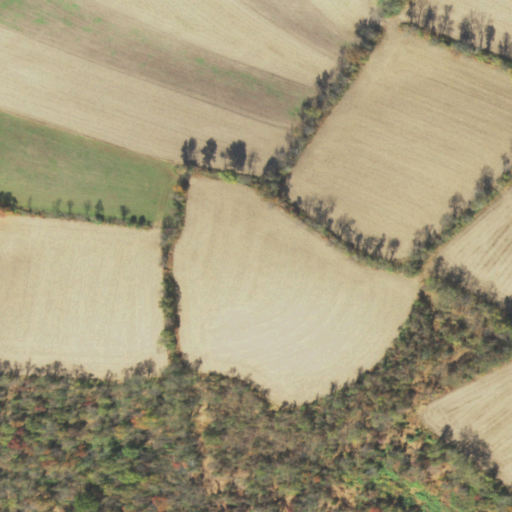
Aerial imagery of mountain in Pennsylvania named Mount Jack containing cultivated crops, deciduous forest, and pasture